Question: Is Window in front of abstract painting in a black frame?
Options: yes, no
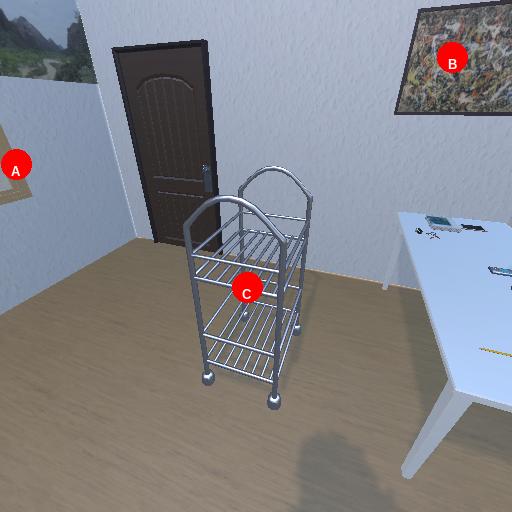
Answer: yes